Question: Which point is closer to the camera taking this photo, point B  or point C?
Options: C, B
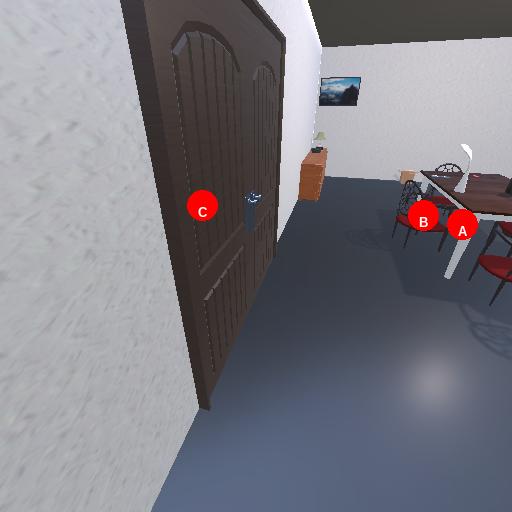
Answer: C